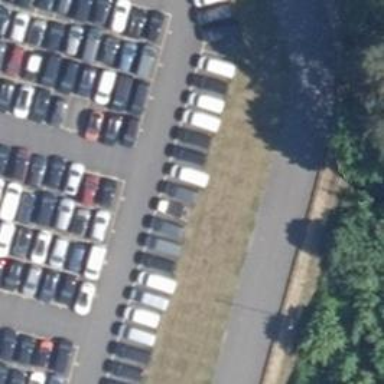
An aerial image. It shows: Road serving as parking aisle.